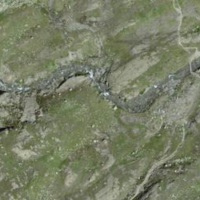
EUNIS habitat code: 26
Species observed at this site:
Micranthes stellaris